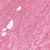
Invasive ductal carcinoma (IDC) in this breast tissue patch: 0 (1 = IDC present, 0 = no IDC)